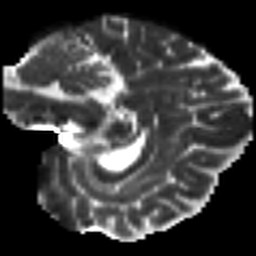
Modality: T2w
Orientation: sagittal
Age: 47
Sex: female
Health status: ill
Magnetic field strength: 3 T
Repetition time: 8.4 s
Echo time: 0.0926 s